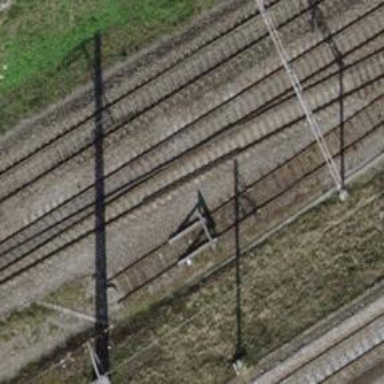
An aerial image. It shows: Railway buffer stop.